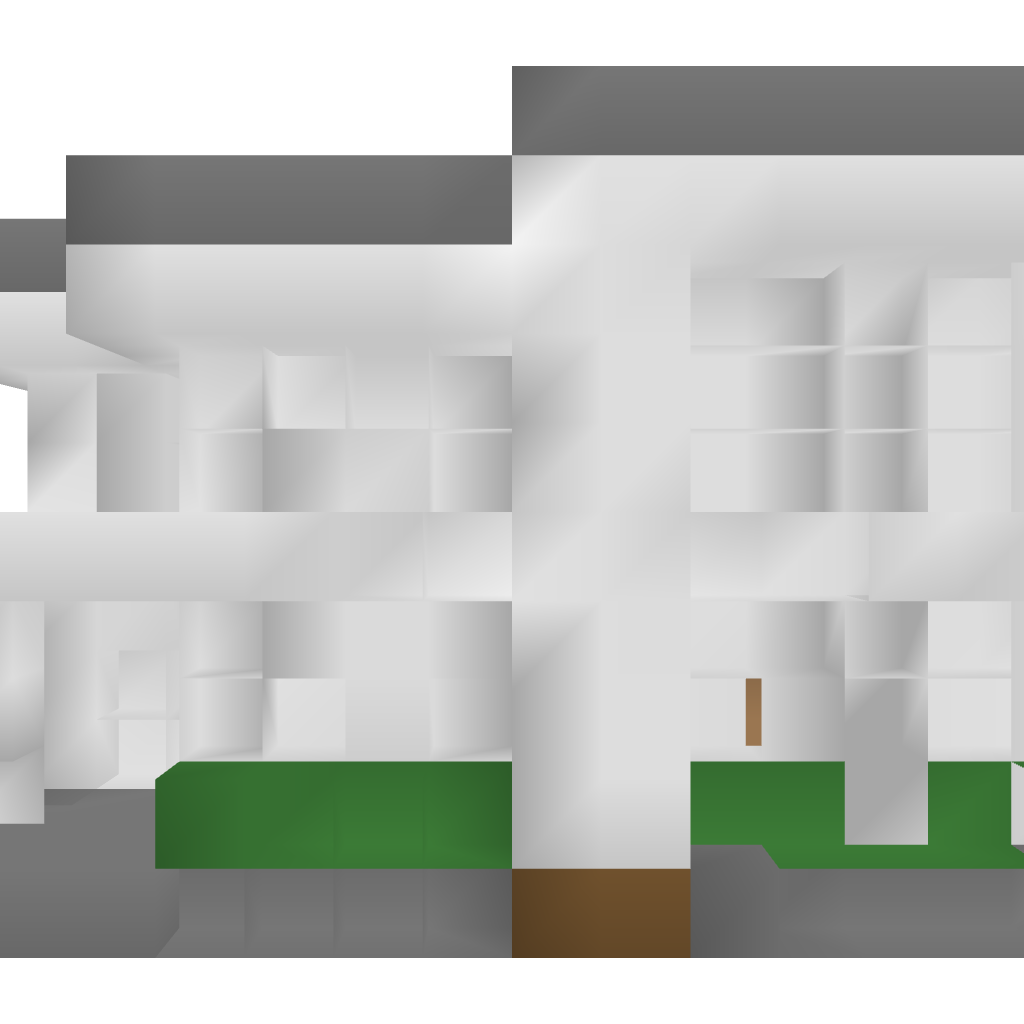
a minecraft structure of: Modern House 2 bad low quality